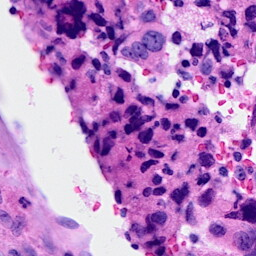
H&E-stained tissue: Breast